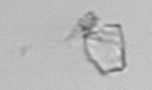
Label: detritus_transparent